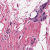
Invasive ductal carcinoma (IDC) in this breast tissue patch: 0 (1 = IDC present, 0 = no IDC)